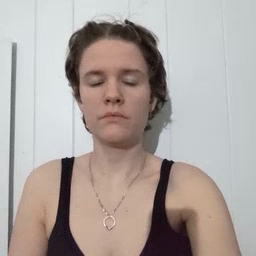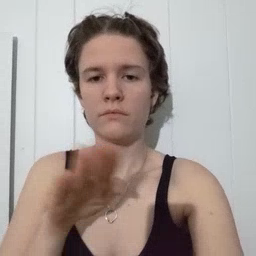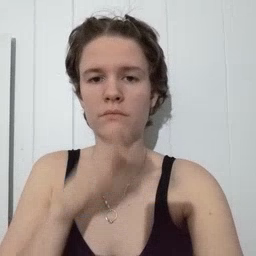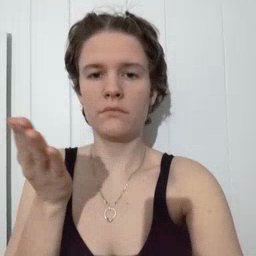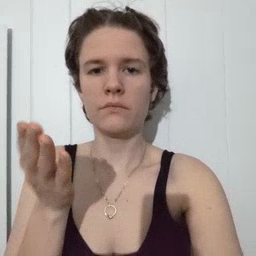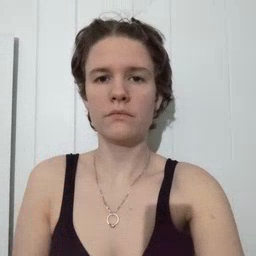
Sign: open